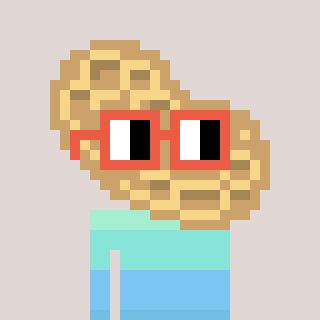
a pixel art character with square orange glasses, a peanut-shaped head and a hotbrown-colored body on a warm background